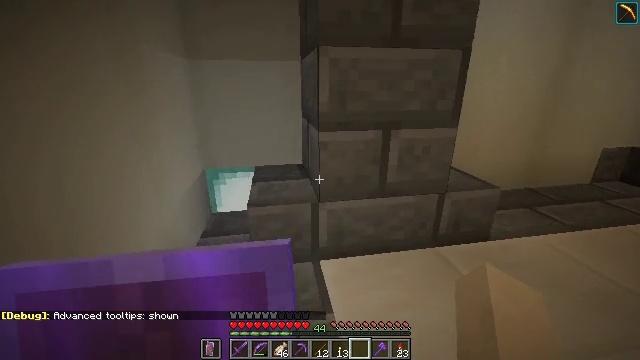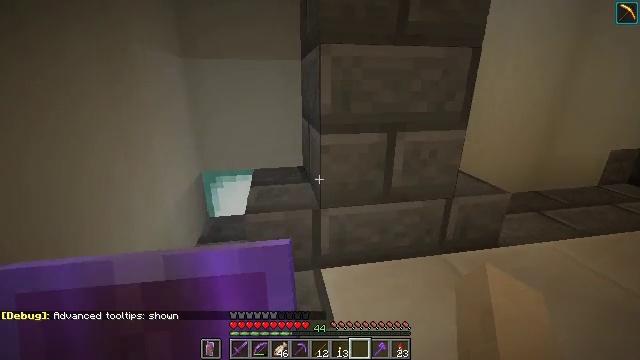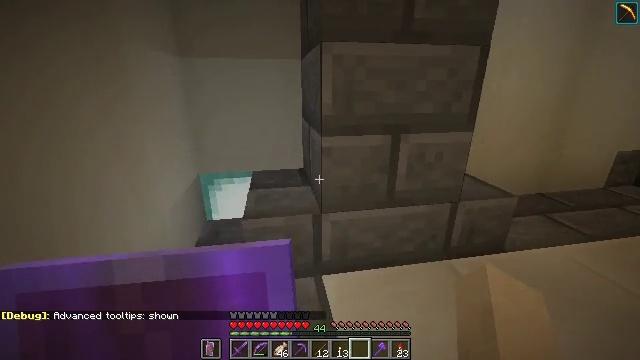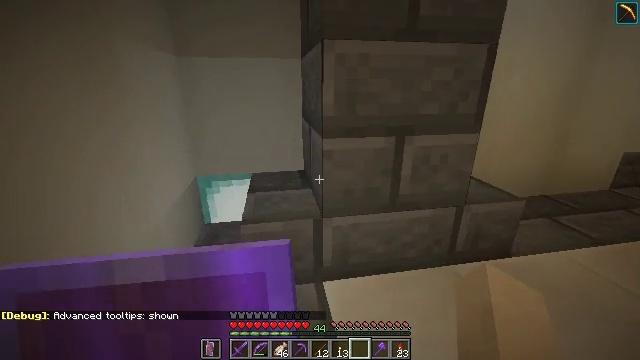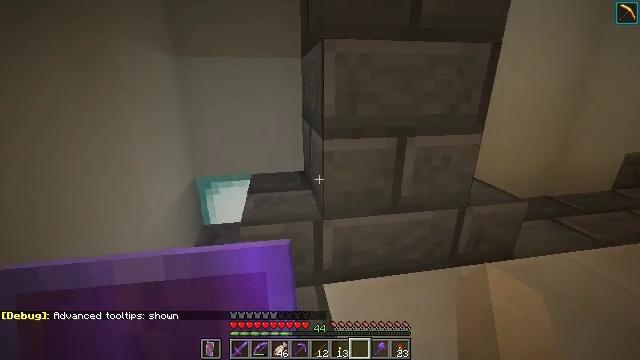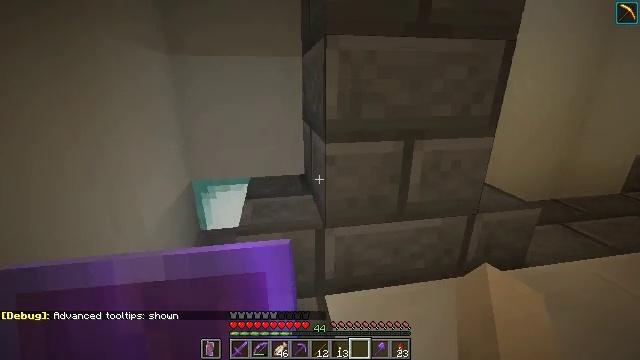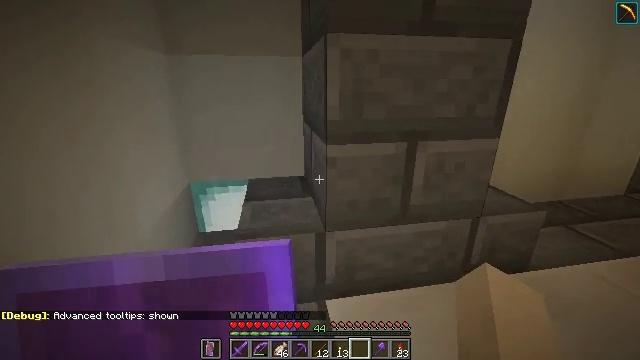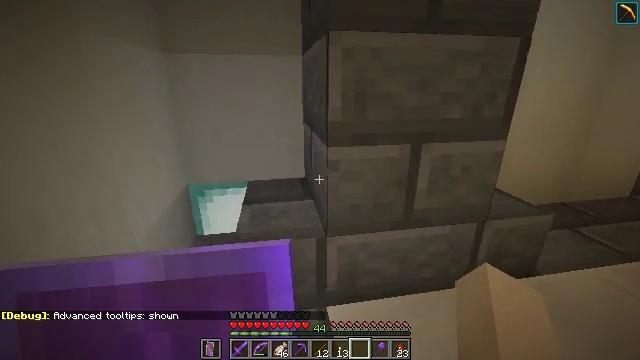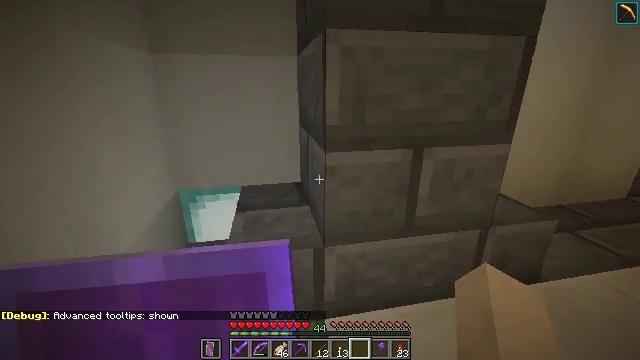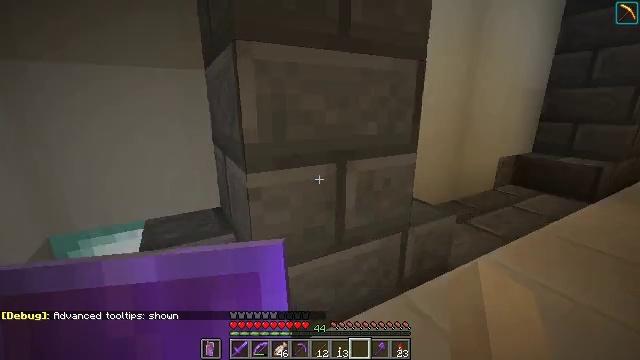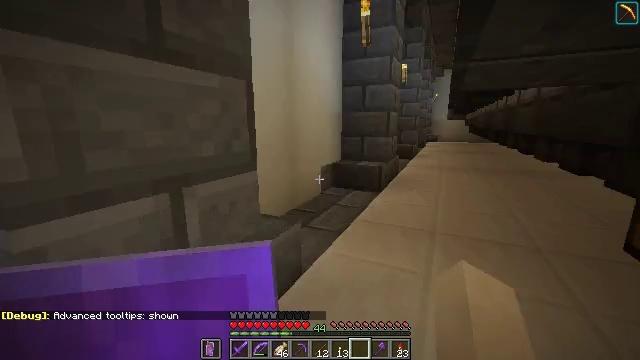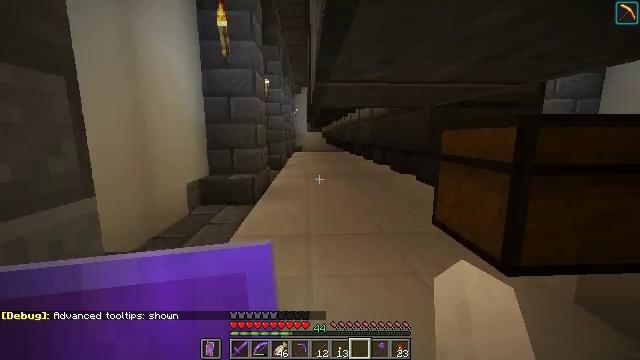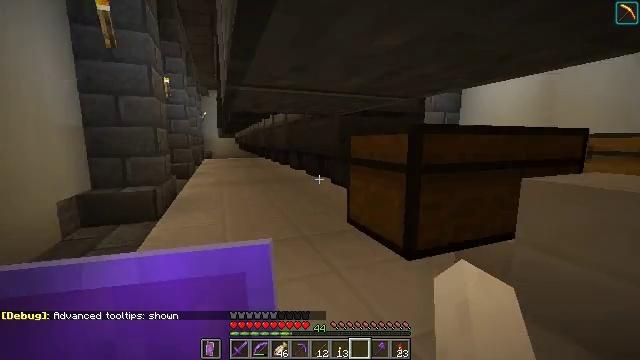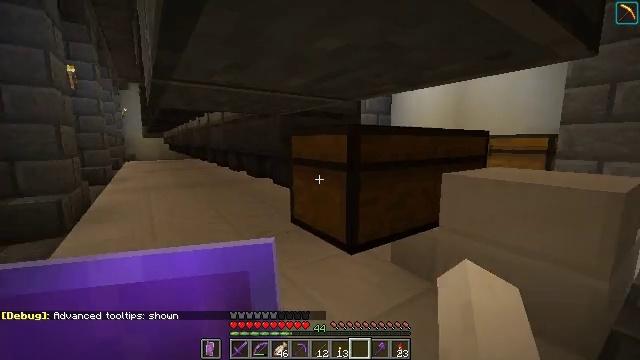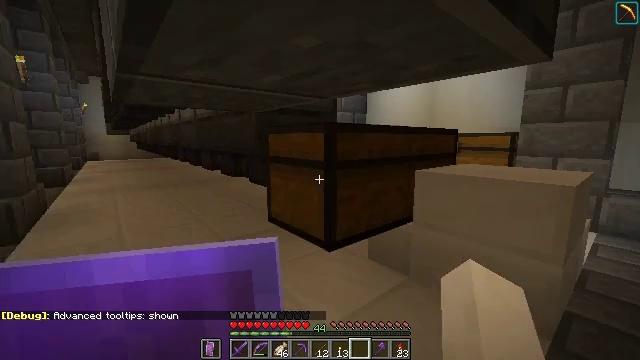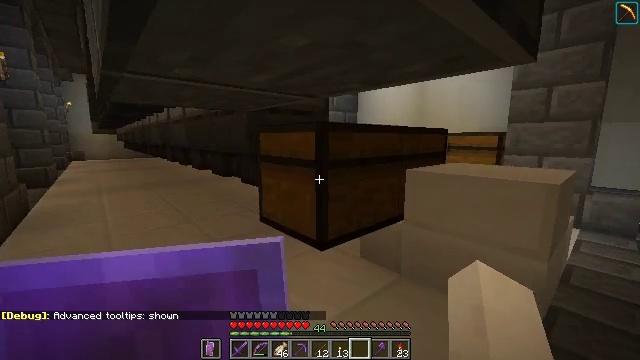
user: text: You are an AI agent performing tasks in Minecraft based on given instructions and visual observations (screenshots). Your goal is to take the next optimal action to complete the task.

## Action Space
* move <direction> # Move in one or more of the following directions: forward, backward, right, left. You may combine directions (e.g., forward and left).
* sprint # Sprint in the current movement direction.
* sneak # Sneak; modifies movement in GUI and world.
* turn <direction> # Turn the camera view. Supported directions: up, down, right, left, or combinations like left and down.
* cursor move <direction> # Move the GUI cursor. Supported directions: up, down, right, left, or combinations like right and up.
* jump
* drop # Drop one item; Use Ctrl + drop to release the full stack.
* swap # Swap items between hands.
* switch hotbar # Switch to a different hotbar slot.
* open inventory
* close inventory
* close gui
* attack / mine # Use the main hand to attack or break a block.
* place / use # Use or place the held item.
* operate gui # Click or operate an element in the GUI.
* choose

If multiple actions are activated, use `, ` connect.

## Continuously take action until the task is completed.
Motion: motion action
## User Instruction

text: mine block soul lantern
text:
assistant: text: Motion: move forward, sneak
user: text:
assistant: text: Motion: move forward, sneak
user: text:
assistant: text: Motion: move forward, sneak
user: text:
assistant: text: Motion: move forward, sneak
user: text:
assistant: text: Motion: move forward, sneak
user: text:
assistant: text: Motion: move forward, sneak
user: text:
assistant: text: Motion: move forward, sneak
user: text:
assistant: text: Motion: move forward, sneak, turn right
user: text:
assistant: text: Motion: move forward, turn right and up
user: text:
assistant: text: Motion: turn right and up
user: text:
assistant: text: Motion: turn right and up
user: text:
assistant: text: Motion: turn right and up
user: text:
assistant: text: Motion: turn right
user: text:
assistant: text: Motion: turn right
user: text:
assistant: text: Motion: turn right
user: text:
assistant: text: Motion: no_op
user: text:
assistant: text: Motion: no_op
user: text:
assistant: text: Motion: no_op
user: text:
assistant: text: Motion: no_op
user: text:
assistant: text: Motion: no_op
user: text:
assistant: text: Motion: no_op
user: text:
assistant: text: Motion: no_op
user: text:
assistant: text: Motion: no_op
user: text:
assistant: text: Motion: no_op
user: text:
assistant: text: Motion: turn right and up
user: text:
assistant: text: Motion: turn right and up
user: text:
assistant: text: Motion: turn right and up
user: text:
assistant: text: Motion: turn right and up
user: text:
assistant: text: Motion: turn up
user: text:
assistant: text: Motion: turn up